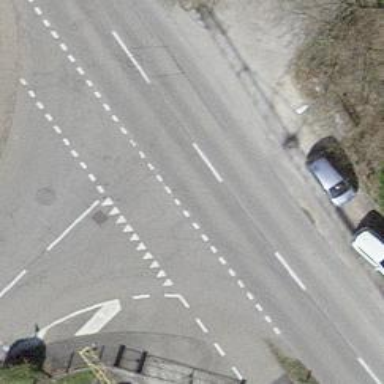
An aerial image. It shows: Public transport stop position.